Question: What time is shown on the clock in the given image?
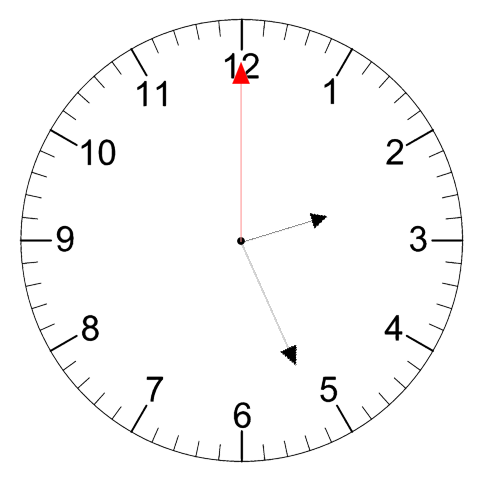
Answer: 02:26:00